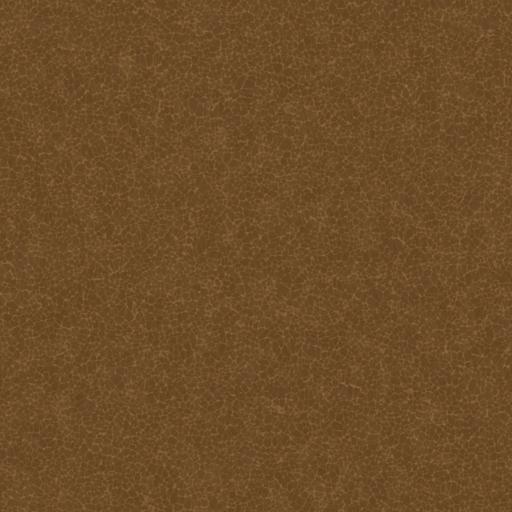
Tags: beige brown leather light smooth